Question: The following command in vimrc works well for vim in my ubuntu os,
'''
:map 11 :tabnext 1<CR>
'''
,while in my CentOS system, i entered '11', it returns:

, i have to delete ''<CR>'', and then enter the "'Enter'" key to jump to tab 1;
All the ''<CR>'' in vimrc doesn't work, it seems the vim can't recognize ''<BR>'' as "'Enter'" KEY, anyone help me?
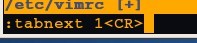
Answer: Try to replace <CR> with .